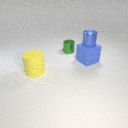
large blue rubber cube to the right of large yellow rubber cylinder